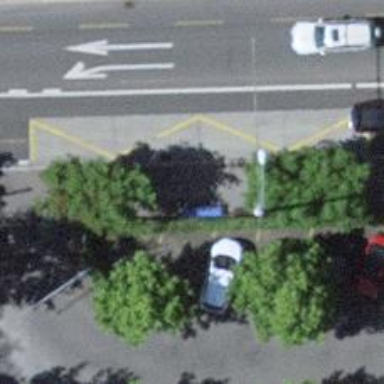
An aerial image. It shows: Bus stop with trolleybus platform for public transport.